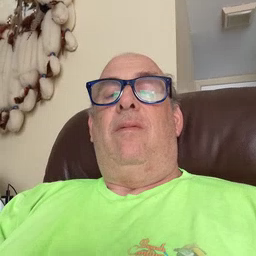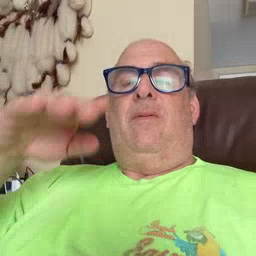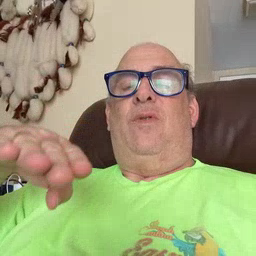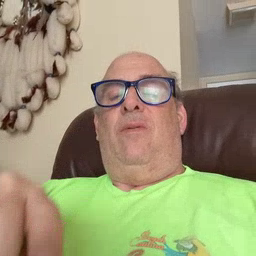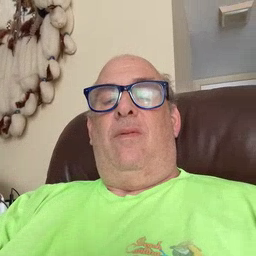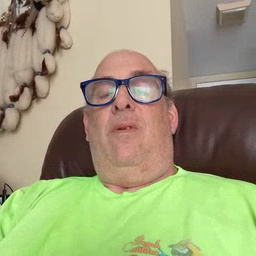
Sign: child